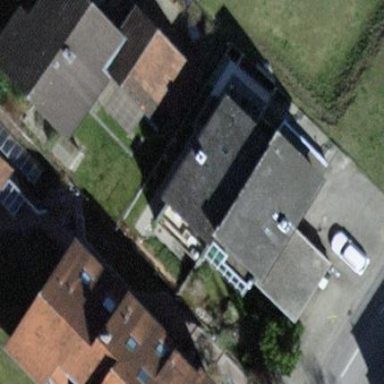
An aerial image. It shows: Semidetached house.